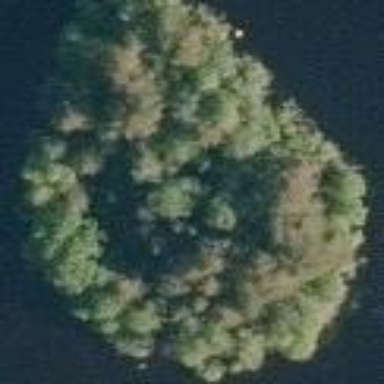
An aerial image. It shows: Image showing island.